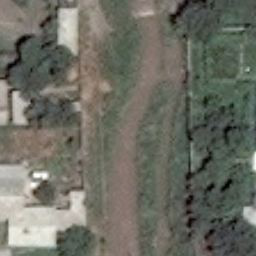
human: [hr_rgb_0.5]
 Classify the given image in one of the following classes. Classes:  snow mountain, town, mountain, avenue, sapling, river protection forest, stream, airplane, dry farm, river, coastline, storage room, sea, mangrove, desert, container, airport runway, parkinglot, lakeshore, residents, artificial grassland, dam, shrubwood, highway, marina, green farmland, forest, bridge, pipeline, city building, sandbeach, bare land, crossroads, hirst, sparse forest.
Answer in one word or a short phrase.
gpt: river